Aerial crown-view tile of a tropical tree (Barro Colorado Island, Panama), acquired 20250818:
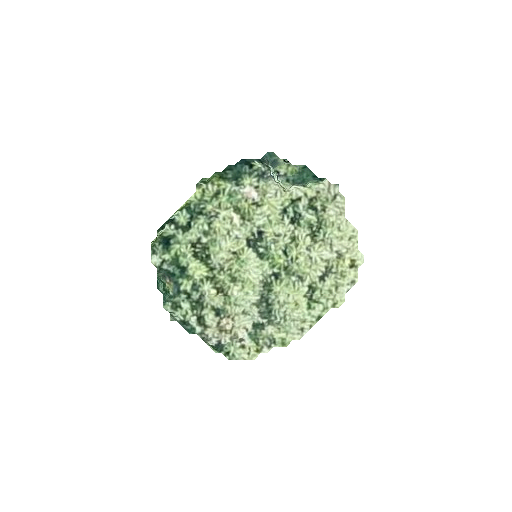
Species: Cecropia insignis
GBIF accepted scientific name: Cecropia insignis
Crown area: 43.619 m²